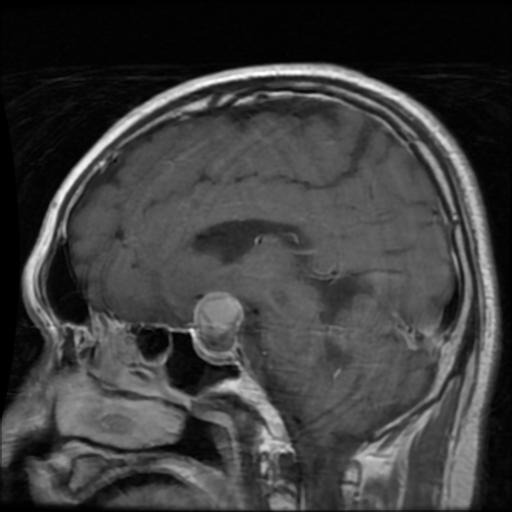
Label: pituitary